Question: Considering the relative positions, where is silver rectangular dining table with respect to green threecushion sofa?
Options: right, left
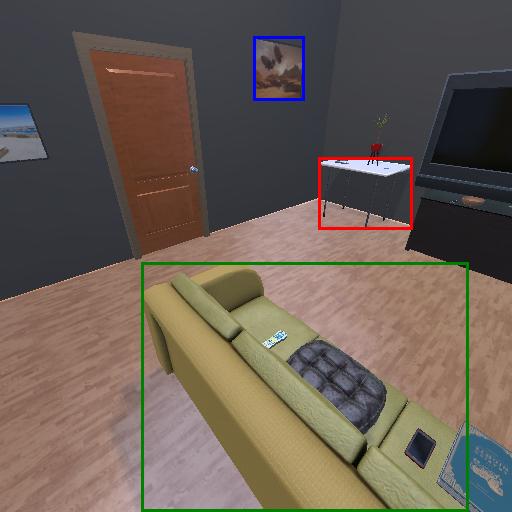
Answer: right